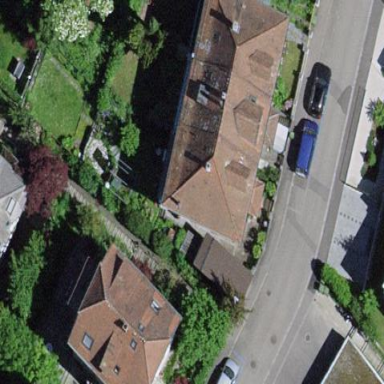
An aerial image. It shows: Simple house.